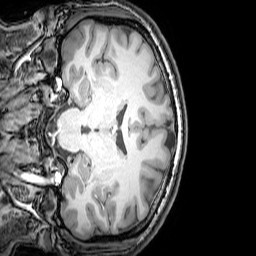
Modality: T1w
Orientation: coronal
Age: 25
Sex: male
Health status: healthy
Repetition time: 0.081 s
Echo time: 0.037 s